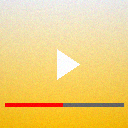
Screen state: on